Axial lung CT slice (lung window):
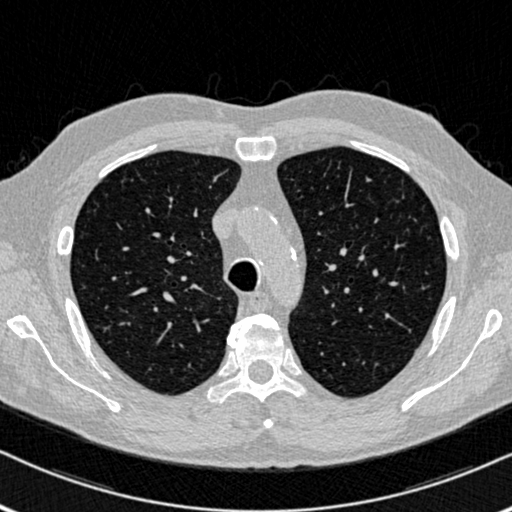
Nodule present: no